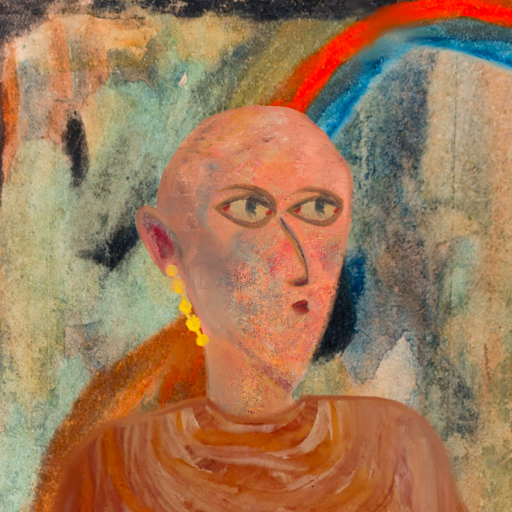
Background: Childish, Head And Neck Side: Irani, Face Side: GypsyMother, Bust: Pious_Lady, Hair Side: Blank, Head Accessory: Blank, Second Necklace: Blank, Necklace: Blank, Baby: Blank